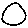
Label: circle